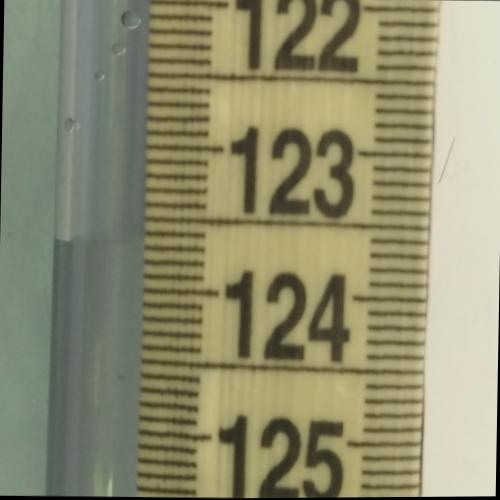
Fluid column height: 123.7 cm